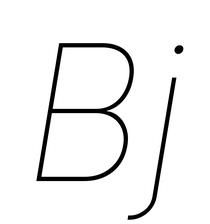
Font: Inter-Italic_Thin_Italic